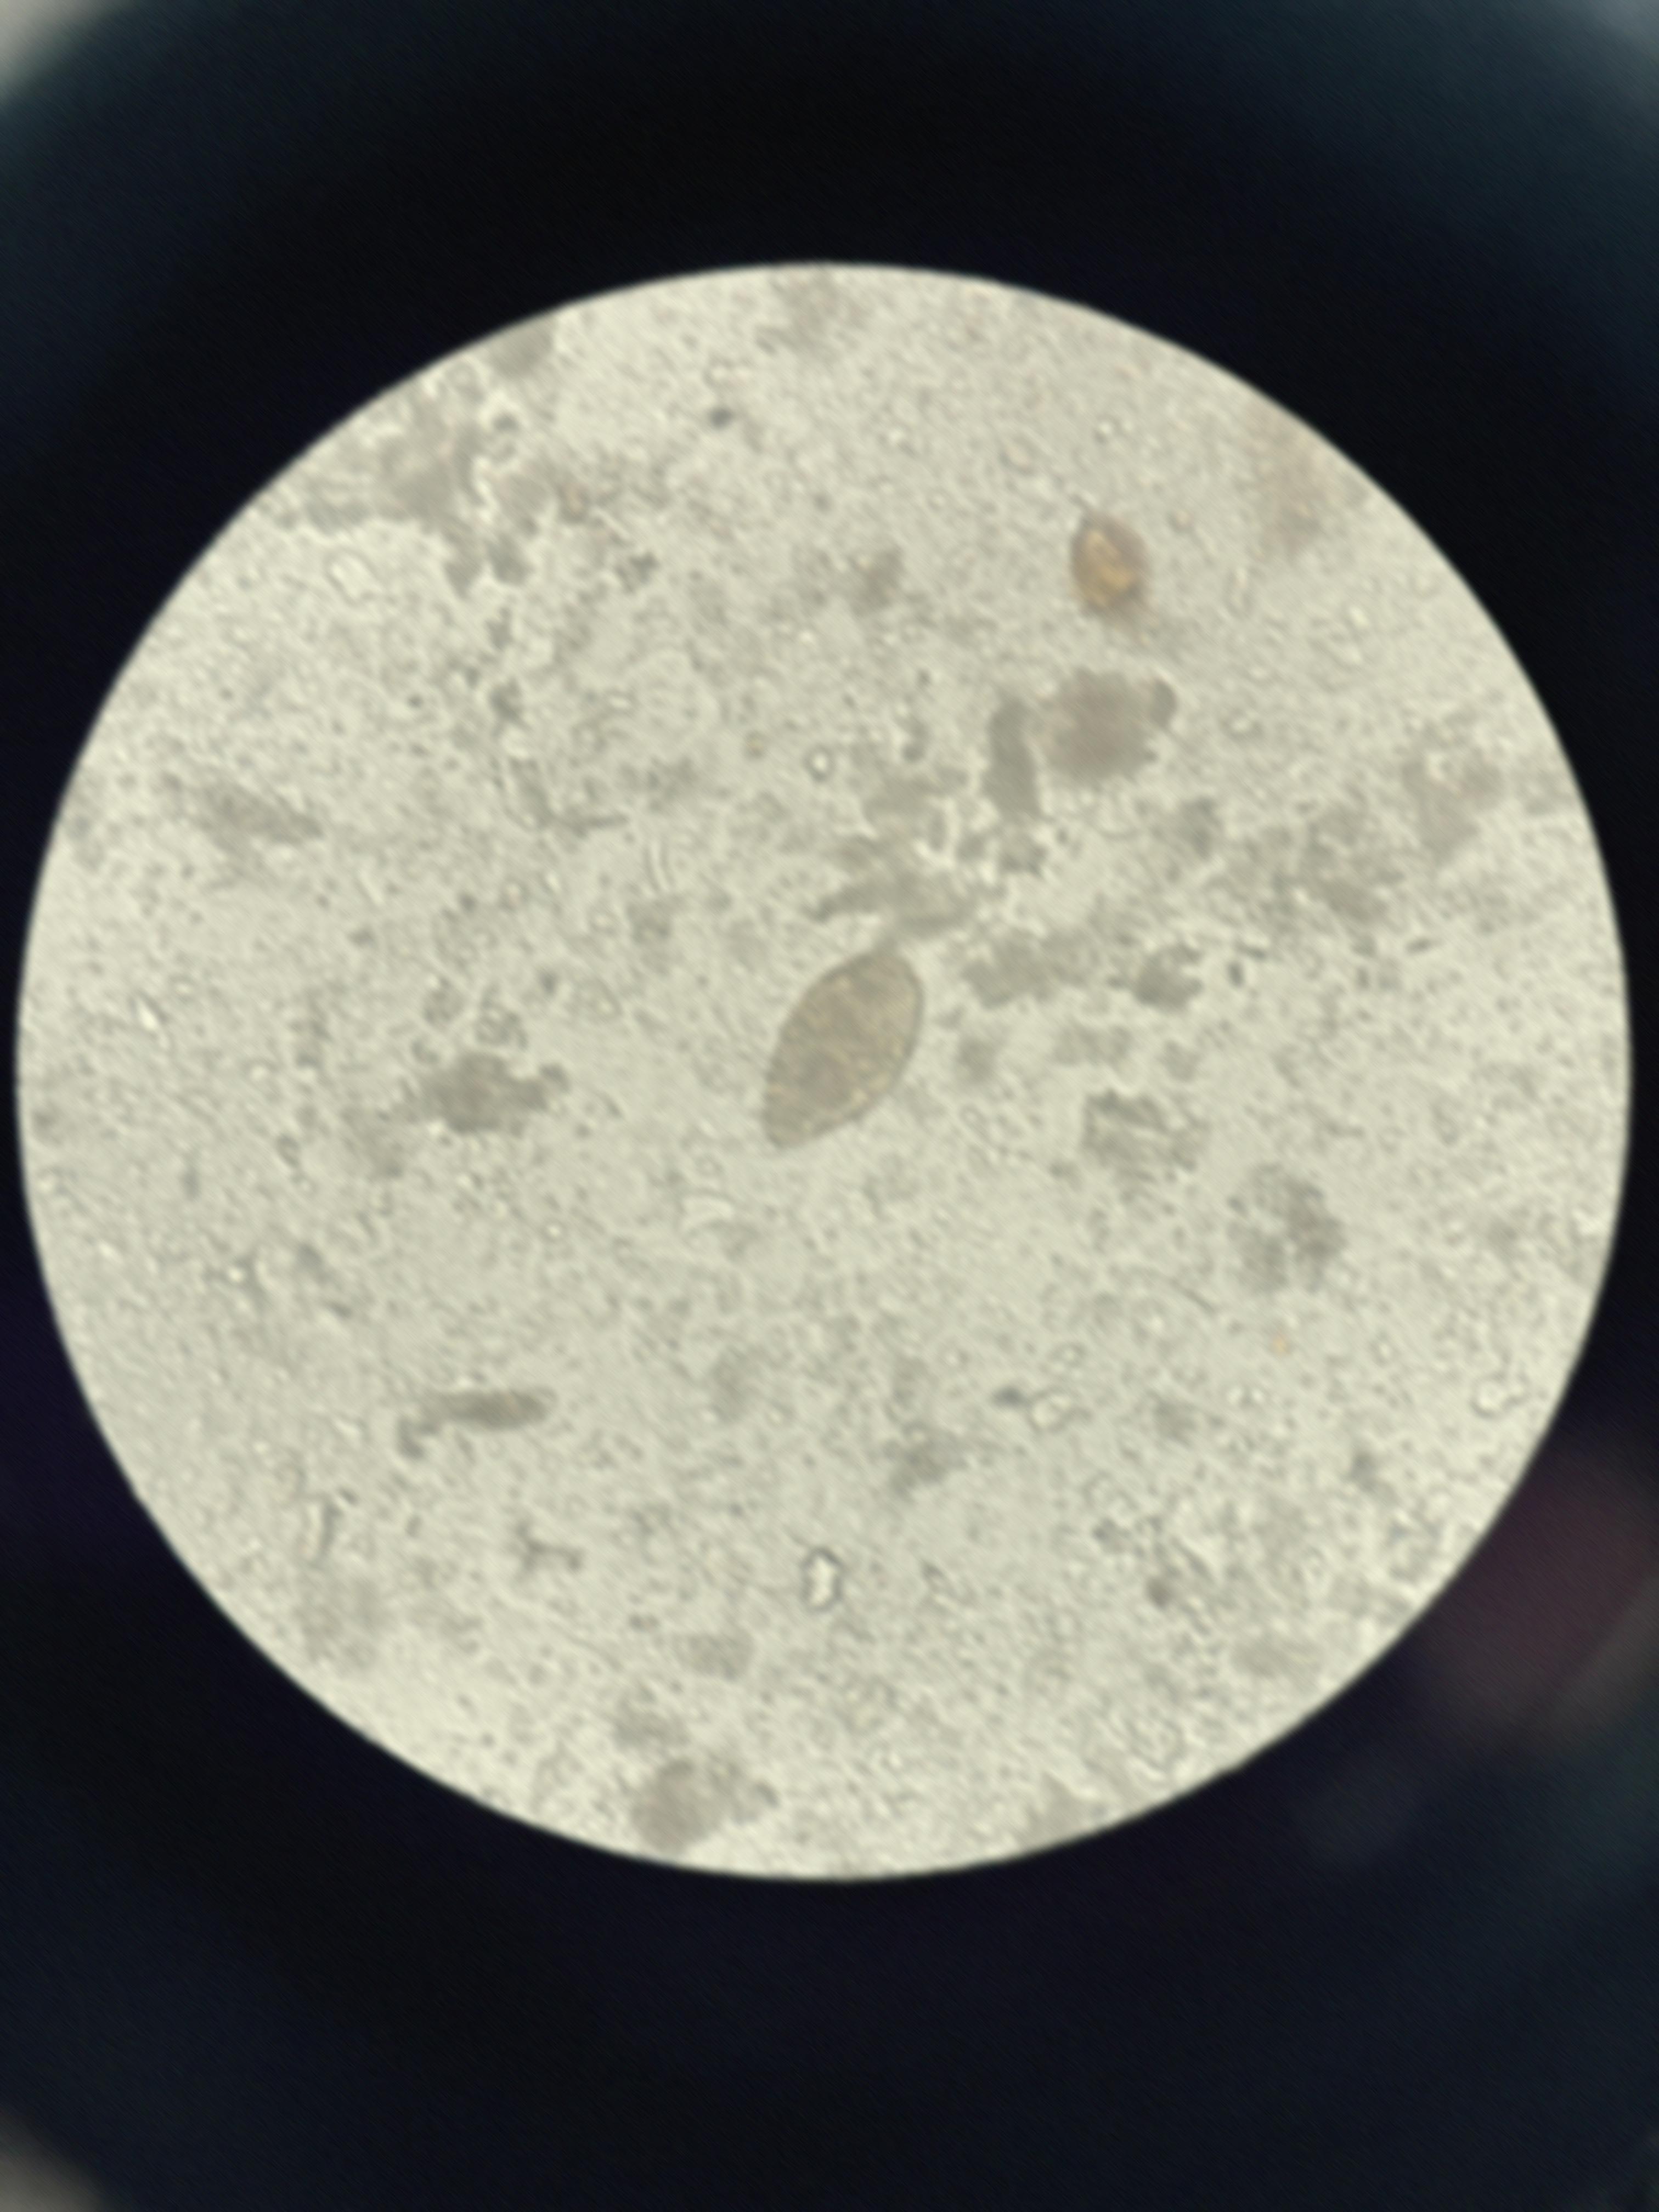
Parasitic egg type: Paragonimus spp